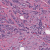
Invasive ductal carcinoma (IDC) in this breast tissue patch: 1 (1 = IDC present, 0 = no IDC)